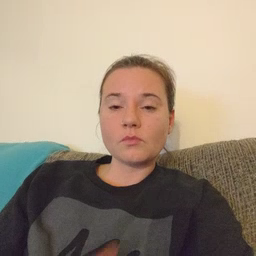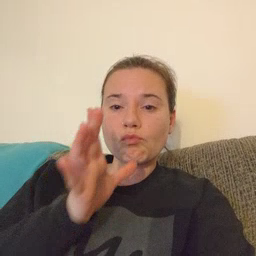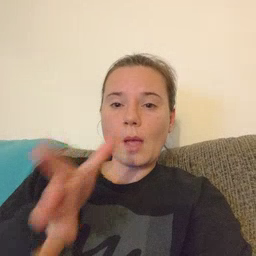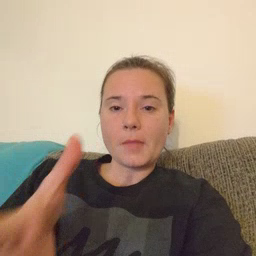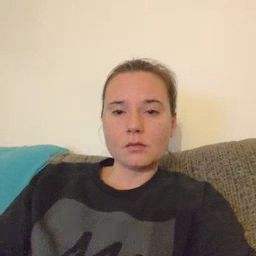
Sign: grandma